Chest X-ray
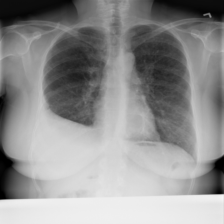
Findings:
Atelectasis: negative
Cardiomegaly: negative
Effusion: negative
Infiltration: negative
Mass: negative
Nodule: negative
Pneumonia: negative
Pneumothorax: negative
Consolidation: negative
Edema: negative
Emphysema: negative
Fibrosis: negative
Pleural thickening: positive
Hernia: negative